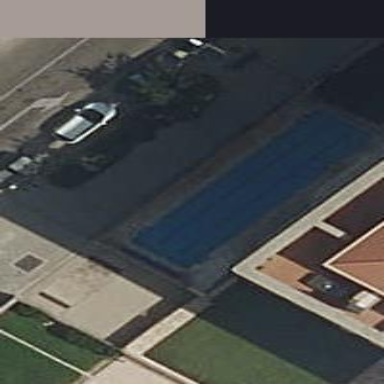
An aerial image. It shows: Swimming pool located in leisure land.